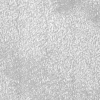
Atmospheric dust classification: not_dusty